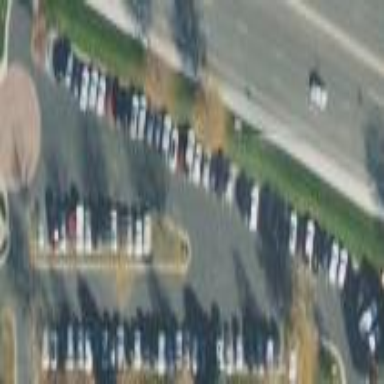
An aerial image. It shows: Parking area with surface.